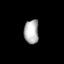
Tissue: lung
Cell type: T cells
Senescence score: 0.2246
Nuclear area (px): 345
Mean DAPI intensity: 176.606